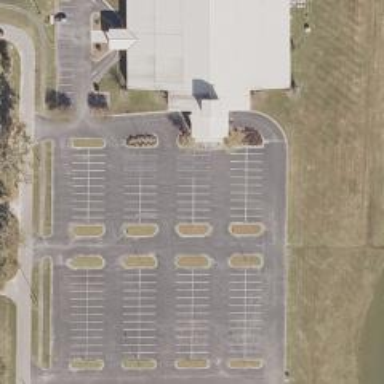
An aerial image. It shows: Parking space.